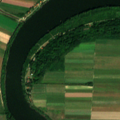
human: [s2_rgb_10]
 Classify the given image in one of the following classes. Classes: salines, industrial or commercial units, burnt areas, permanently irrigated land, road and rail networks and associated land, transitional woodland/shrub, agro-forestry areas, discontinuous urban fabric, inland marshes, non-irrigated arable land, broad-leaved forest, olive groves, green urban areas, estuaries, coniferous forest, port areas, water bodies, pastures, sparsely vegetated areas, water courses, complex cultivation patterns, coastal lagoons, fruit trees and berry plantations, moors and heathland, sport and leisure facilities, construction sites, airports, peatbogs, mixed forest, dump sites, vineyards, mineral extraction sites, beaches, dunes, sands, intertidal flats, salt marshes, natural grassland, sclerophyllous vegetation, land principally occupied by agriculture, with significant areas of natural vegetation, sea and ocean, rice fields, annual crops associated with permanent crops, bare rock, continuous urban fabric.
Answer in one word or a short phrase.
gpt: non-irrigated arable land, broad-leaved forest, water courses